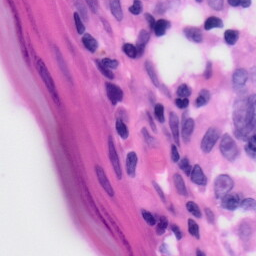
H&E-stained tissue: Skin